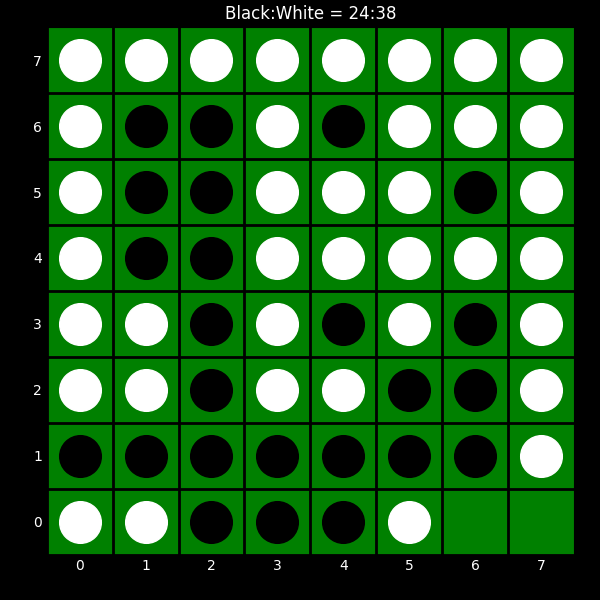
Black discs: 24
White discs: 38